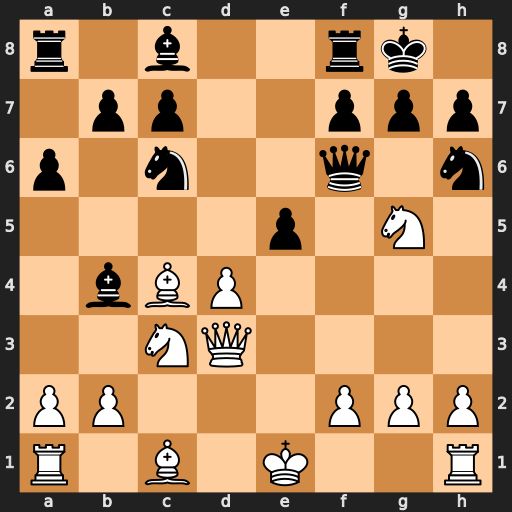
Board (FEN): r1b2rk1/1pp2ppp/p1n2q1n/4p1N1/1bBP4/2NQ4/PP3PPP/R1B1K2R
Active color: w
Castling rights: KQ
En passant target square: -
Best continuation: Qxh7#